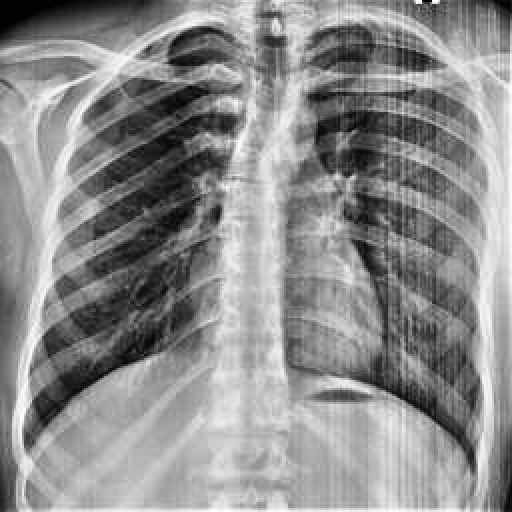
Finding: NORMAL